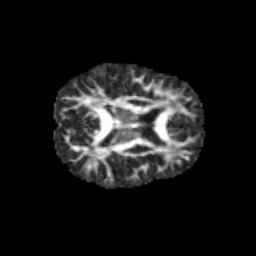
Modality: FA
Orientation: axial
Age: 9
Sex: female
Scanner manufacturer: siemens
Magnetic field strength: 3 T
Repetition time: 3.8 s
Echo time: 0.07 s